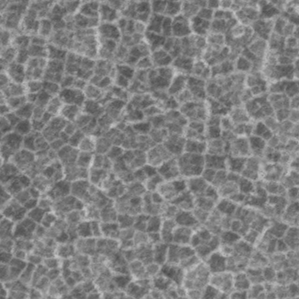
Label: frost